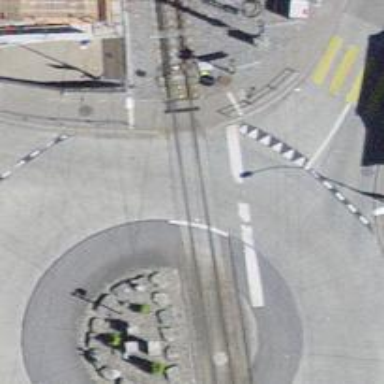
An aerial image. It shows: Level crossing with lights on the railway.